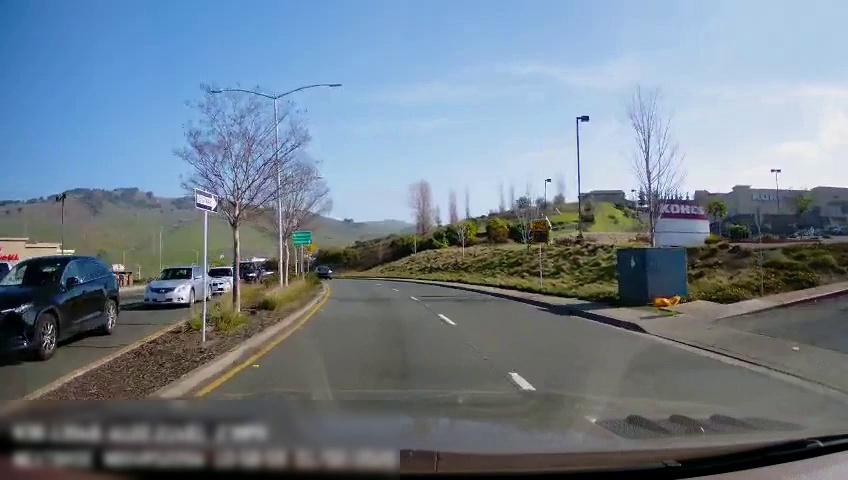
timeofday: Day
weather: Sunny
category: Drivable Space
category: Drivable Space
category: Vehicles | SUV
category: Vehicles | Car
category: Vehicles | Car
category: Vehicles | Truck
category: Vehicles | SUV
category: Vehicles | Car
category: Lanes | Alternate Lane
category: Lanes | Alternate Lane
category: Traffic | Signs
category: Traffic | Signs
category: Traffic | Signs
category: Traffic | Signs